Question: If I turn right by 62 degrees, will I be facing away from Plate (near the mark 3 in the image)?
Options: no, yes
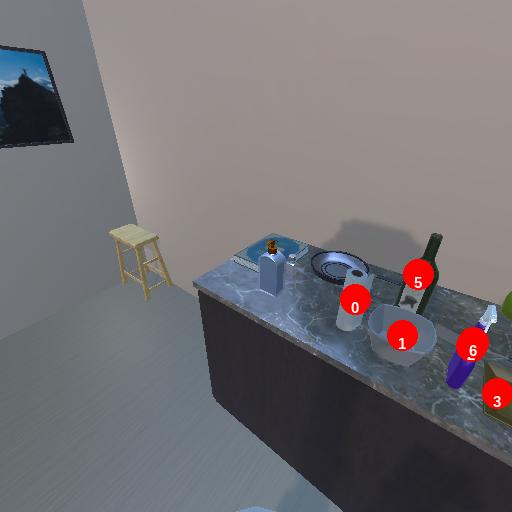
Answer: no